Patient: sex M, age 72
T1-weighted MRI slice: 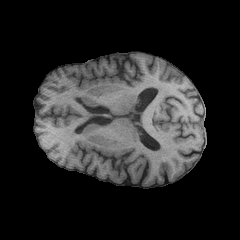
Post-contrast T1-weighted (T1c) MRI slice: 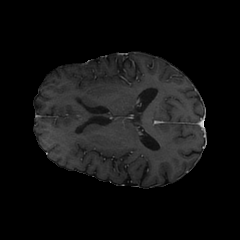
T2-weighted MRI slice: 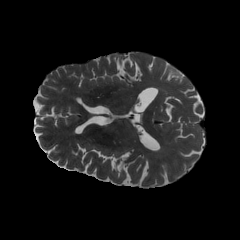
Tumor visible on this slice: no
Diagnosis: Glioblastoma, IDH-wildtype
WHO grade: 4